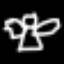
Label: angel